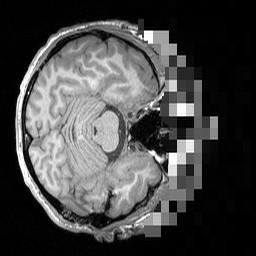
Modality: T1w
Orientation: axial
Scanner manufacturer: siemens
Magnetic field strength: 3 T
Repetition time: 1.5 s
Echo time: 0.00291 s